Field crop: maize
Growth stage: 2
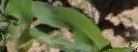
Species: maize